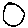
Label: circle